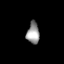
Tissue: lung
Cell type: Myeloid cells
Senescence score: 0.6105
Nuclear area (px): 268
Mean DAPI intensity: 150.41